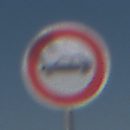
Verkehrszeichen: VerbotPersonenkraftwagen
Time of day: Midday
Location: Outdoor (Nature)
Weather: Clear
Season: NotSpecified
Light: Natural